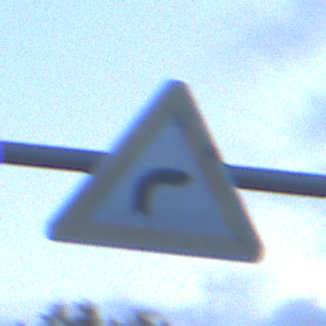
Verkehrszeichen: KurveRechts
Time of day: Dawn
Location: Outdoor (Urban)
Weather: PartlyCloudy
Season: NotSpecified
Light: Natural